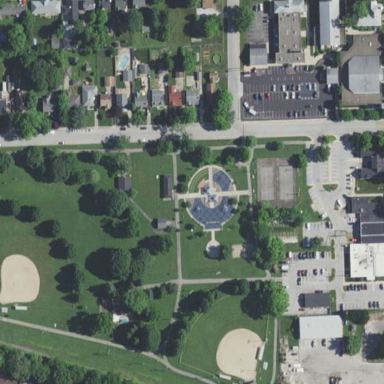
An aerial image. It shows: Park with grass and paved areas.